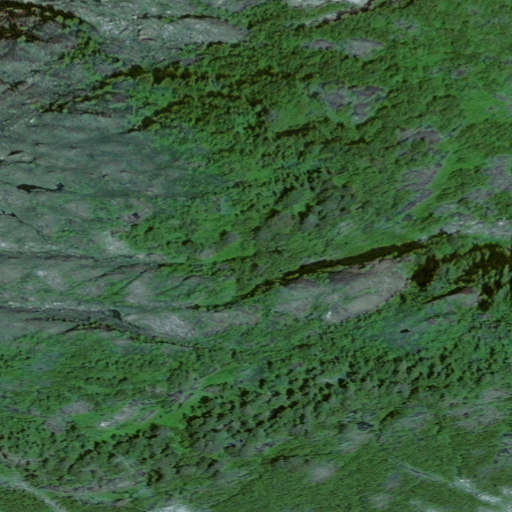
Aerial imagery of mountain in Alaska named Mount Basargin containing only unknown